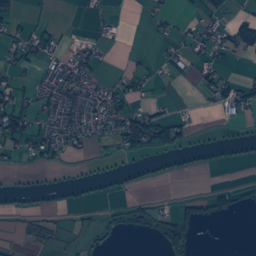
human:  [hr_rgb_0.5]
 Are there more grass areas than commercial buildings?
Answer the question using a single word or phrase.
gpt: yes

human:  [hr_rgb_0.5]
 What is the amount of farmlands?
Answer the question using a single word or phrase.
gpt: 45

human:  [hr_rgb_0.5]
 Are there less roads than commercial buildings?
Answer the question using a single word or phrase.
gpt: no

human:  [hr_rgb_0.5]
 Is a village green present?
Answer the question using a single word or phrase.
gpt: yes

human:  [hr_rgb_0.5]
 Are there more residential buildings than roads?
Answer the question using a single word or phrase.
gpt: yes

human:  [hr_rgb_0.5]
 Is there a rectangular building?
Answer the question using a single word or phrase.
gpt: yes

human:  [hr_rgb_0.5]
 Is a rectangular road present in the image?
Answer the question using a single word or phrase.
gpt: no

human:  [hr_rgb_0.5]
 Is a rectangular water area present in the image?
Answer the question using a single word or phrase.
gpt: yes

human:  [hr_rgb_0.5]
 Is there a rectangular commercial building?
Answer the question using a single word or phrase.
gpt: yes

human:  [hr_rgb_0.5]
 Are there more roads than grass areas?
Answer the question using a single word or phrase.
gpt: yes

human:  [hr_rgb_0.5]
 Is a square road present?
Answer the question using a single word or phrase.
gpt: no

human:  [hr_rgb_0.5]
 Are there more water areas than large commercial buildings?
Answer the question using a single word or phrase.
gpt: yes

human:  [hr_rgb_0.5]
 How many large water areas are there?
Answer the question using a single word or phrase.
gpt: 6

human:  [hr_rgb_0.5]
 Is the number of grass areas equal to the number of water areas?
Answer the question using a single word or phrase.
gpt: no

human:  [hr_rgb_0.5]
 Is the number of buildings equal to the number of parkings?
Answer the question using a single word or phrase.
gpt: no

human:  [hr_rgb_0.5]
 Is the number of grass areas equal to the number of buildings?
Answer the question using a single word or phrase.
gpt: no

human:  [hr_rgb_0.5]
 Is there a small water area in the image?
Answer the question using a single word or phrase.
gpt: yes

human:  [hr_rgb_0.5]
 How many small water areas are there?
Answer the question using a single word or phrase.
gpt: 9

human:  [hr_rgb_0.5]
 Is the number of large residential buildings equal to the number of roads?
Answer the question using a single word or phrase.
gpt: no

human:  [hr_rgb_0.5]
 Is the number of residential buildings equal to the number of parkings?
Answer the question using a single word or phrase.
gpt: no

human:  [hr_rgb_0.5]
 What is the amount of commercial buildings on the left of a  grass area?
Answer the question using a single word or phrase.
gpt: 11

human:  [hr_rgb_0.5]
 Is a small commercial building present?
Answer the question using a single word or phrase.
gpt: yes

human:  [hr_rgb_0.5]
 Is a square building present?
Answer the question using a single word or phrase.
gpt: yes

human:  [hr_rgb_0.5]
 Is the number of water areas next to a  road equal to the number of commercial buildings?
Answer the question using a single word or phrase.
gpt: no

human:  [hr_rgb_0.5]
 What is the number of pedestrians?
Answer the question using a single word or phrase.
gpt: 11

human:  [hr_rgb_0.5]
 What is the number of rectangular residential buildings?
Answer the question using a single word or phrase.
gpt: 1010

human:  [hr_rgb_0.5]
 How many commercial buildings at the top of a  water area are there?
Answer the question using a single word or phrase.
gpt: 11

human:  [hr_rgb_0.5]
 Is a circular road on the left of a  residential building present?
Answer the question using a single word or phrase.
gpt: no

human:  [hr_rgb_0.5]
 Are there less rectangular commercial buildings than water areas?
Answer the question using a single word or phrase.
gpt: yes

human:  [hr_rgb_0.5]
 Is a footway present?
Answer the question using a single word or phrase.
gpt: yes

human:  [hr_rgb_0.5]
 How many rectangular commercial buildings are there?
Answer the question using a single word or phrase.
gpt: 4

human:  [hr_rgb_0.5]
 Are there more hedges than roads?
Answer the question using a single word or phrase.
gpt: no

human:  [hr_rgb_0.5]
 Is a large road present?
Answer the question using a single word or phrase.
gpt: no

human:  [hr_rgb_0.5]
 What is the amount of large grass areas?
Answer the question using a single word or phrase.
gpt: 139

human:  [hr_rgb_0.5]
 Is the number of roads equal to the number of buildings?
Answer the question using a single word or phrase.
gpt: no

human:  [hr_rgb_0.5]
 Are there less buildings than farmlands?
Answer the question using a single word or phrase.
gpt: no